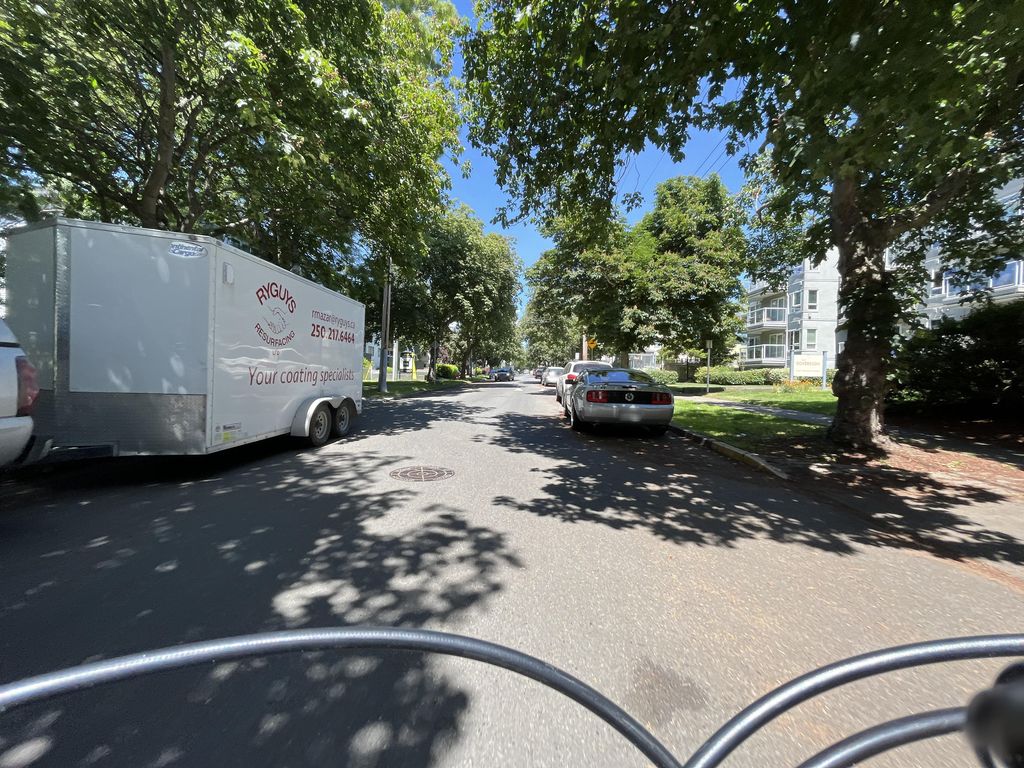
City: victoria